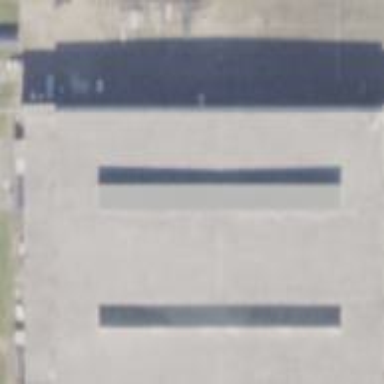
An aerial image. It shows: Hangar building.